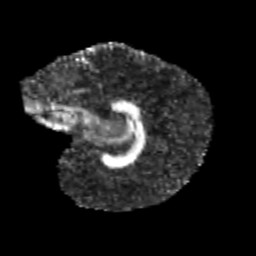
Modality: FA
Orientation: sagittal
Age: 12
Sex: male
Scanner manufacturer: siemens
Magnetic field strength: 3 T
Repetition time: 3.8 s
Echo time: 0.07 s